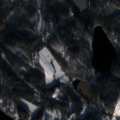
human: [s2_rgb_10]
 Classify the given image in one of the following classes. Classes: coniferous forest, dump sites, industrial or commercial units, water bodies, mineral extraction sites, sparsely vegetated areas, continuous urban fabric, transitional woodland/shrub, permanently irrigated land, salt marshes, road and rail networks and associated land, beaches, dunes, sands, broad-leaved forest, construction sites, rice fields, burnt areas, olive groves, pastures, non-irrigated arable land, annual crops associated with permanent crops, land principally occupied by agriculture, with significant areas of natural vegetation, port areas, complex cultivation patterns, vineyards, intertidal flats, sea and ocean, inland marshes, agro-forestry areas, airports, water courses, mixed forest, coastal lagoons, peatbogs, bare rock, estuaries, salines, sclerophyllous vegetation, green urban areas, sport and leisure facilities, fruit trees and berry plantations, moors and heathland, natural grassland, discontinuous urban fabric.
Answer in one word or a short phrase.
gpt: coniferous forest, mixed forest, water bodies